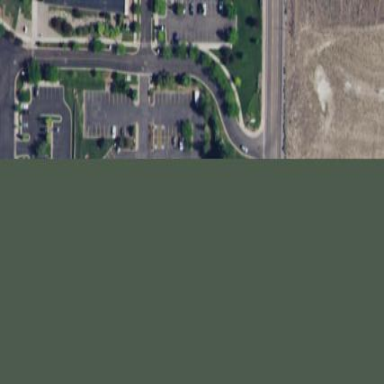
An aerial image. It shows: Nursing home building.